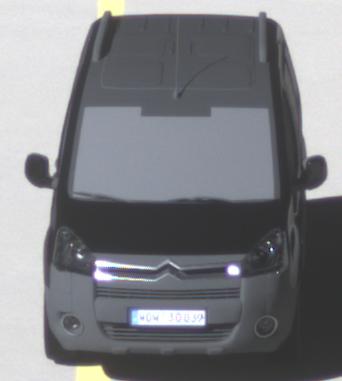
Make: Citroen
Model: Berlingo Kombi VTi 120
Detailed model: Berlingo (II) Kombi
Model produced from: 2009/12
Model produced until: 2012/03
Doors: 5
Color: black
Road condition: dry road
Daytime: midday
Contrast: high contrast